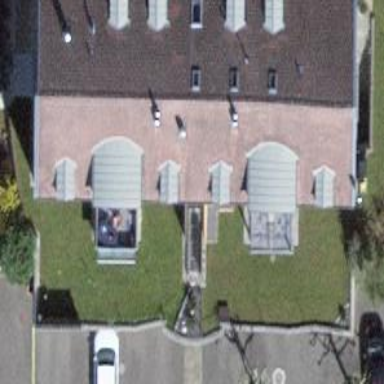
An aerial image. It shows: Apartment building with tile roof.